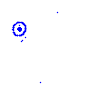
Particle: pion